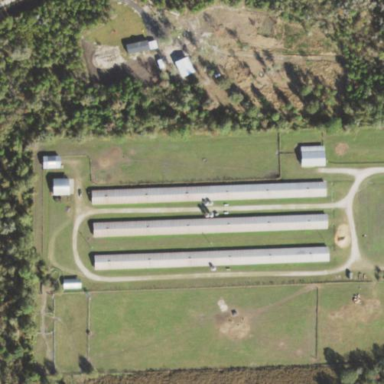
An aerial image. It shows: Poultry farmyard is depicted in the image.